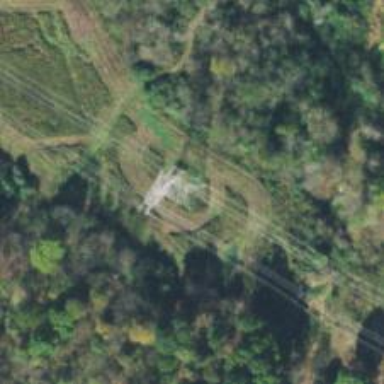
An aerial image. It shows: Lattice structure tower used for power transmission.